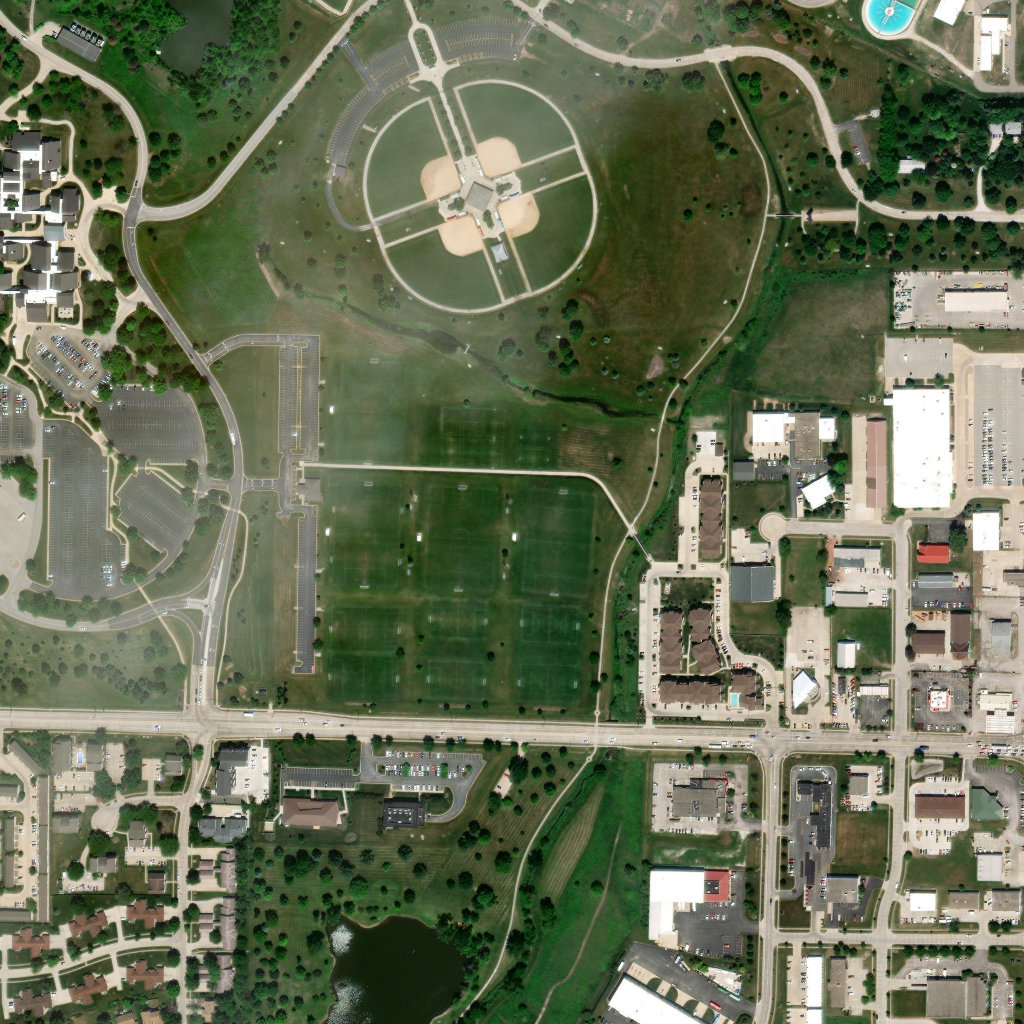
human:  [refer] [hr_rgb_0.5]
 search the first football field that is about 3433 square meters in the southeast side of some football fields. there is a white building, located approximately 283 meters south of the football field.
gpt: <box>[[51, 60, 56, 68, 0]]</box>